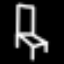
Label: chair